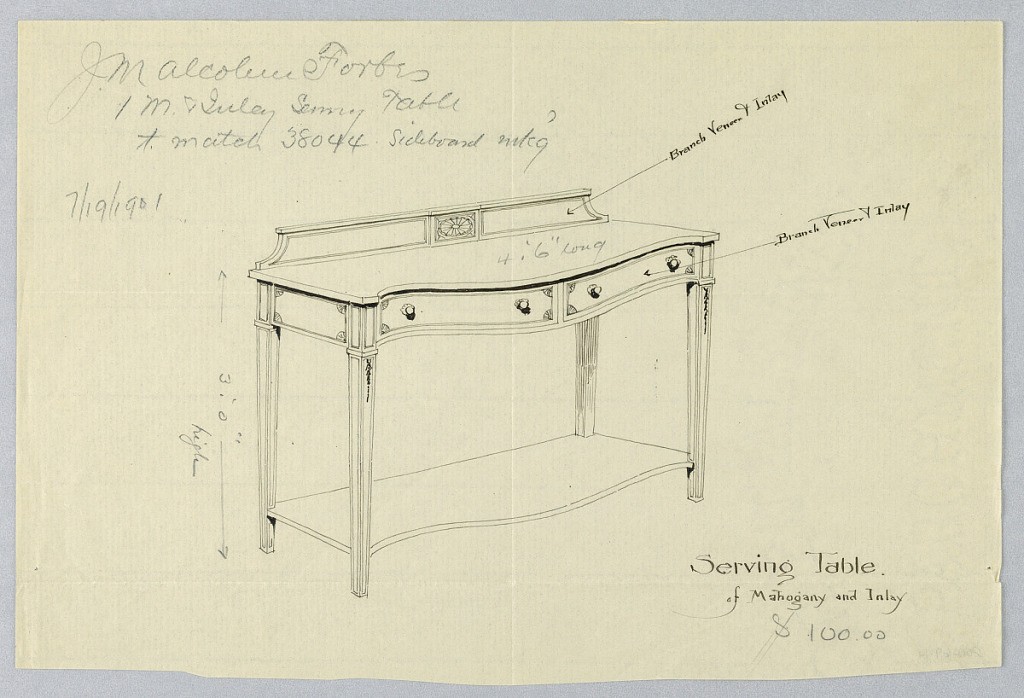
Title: Design for Sideboard/Serving Table of Mahogany and Inlay
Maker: A.N. Davenport Co.
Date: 1900–05
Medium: Pen and black ink, graphite, on thin cream paper
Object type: Drawing
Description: Narrow rectangular sideboard/serving table on four straight, tapering, fluted legs; cabinetry section has serpentine front with two horizontal drawers, each with pair of pulls and inlay designs at corners; patera medallion design on center of backsplash; hanging floral designs on top of front legs; separate shelf in same outline as top section slightly above floor level.